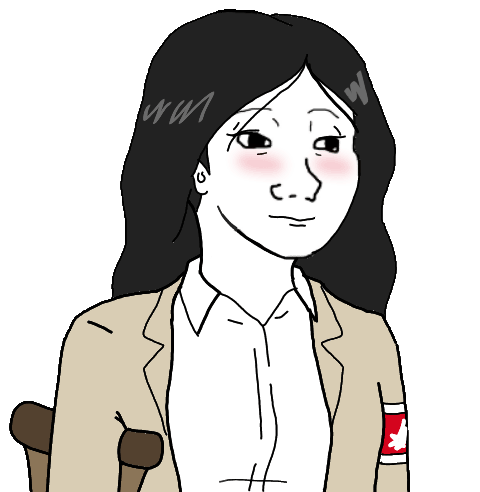
Label: 5_Trad_Wife